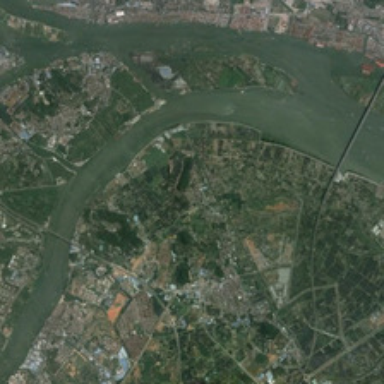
Here is a forky river in the city .